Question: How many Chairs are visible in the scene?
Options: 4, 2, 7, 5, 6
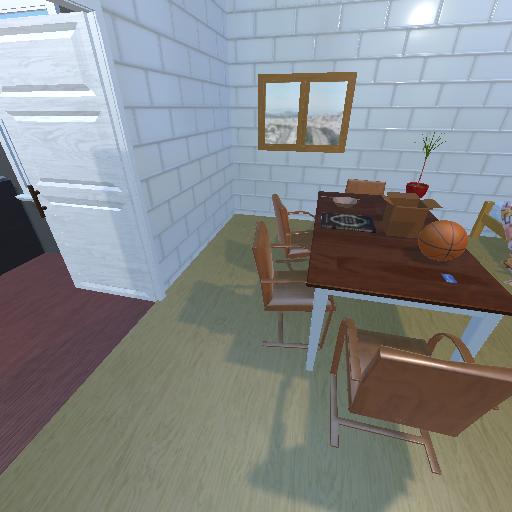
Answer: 4